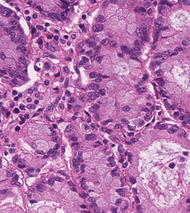
Tumor epithelial tissue: yes
Tumor-associated stroma tissue: yes
Normal tissue: no